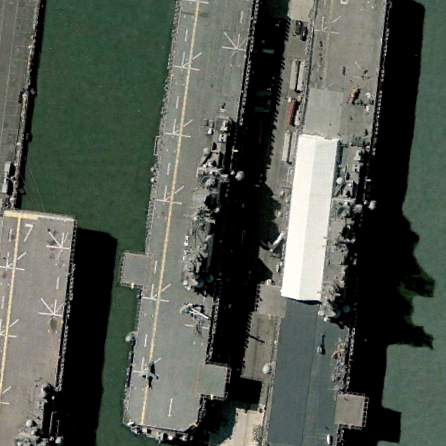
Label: assault